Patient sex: F
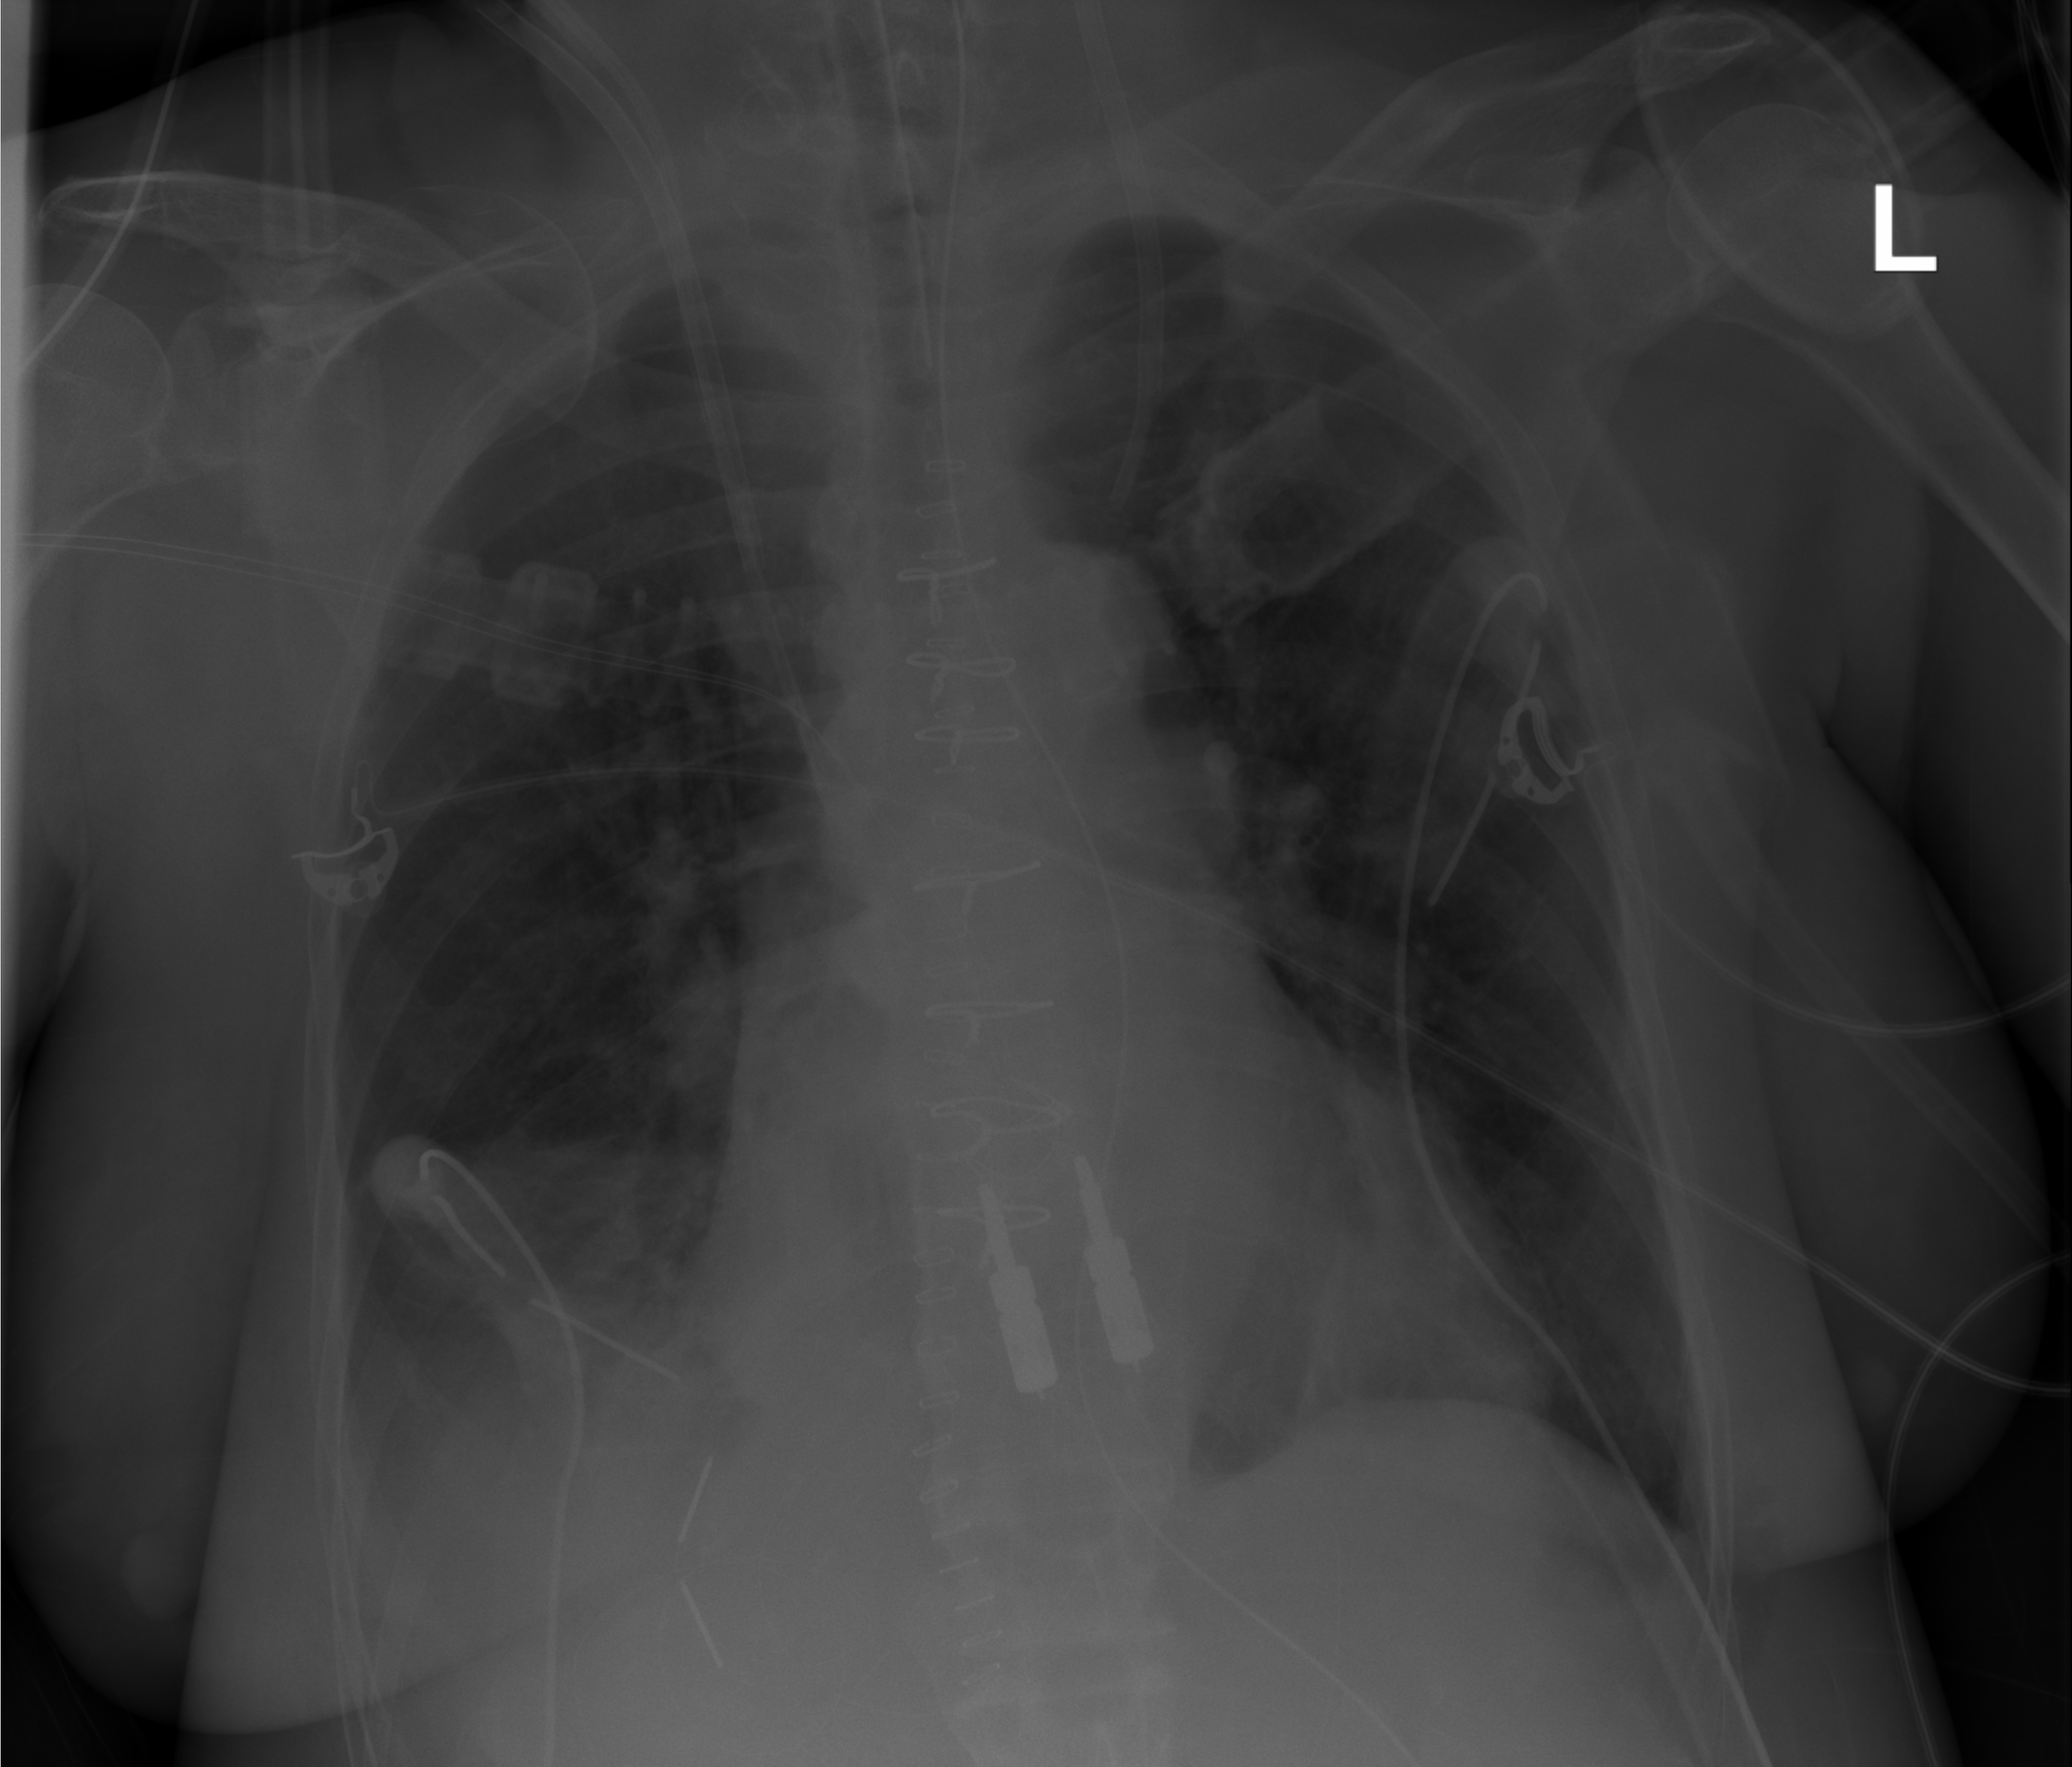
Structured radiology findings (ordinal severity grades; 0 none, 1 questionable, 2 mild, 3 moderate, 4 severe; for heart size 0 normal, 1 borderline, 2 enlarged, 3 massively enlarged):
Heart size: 2
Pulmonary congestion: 0
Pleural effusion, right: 2
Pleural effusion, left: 0
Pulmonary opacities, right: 2
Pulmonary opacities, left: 0
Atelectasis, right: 0
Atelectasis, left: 0